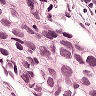
Metastatic tissue present: yes